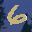
Label: 6